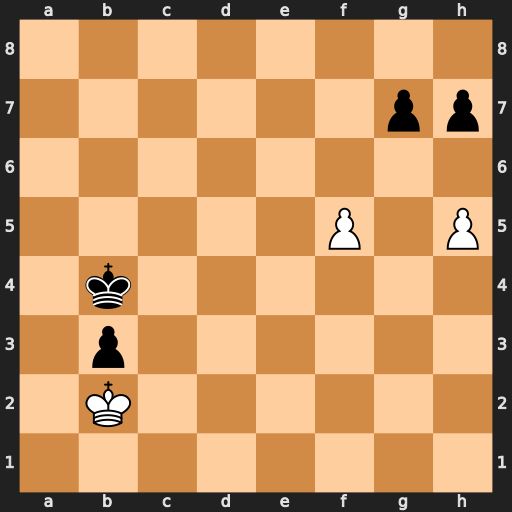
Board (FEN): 8/6pp/8/5P1P/1k6/1p6/1K6/8
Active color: w
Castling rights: -
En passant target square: -
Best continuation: h6 gxh6 f6 Kc5 f7